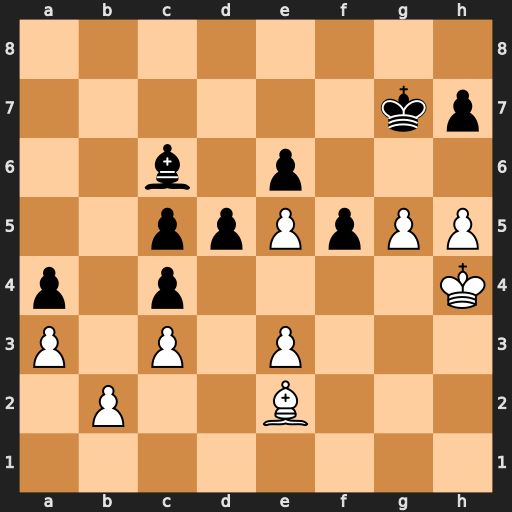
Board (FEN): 8/6kp/2b1p3/2ppPpPP/p1p4K/P1P1P3/1P2B3/8
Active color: w
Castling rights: -
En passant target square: -
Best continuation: h6+ Kg8 Bh5